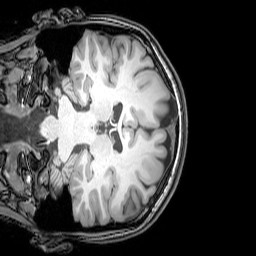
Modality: T1w
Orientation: coronal
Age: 24
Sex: female
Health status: healthy
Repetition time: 0.081 s
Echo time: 0.037 s